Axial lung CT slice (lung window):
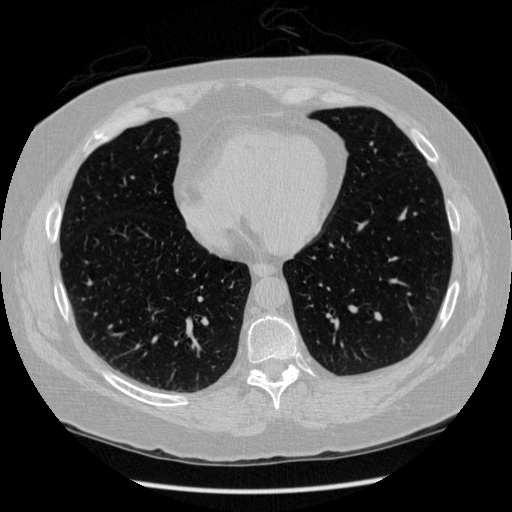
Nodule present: no